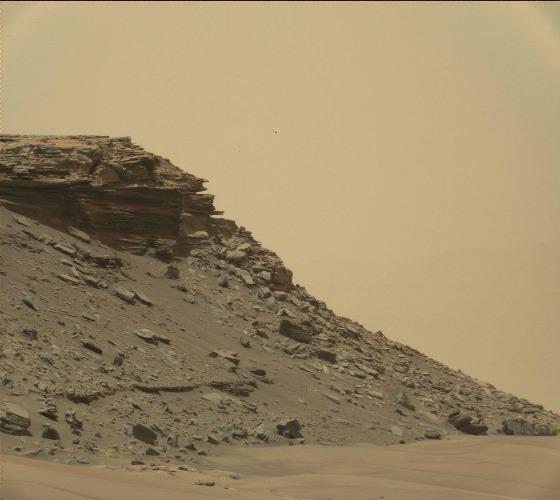
Terrain classes present: Bedrock, Gravel / Sand / Soil, Rock, Shadow, Sky / Distant Mountains